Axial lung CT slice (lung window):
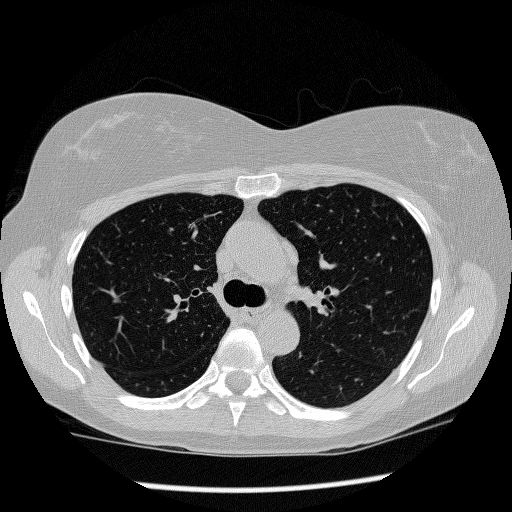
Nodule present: no